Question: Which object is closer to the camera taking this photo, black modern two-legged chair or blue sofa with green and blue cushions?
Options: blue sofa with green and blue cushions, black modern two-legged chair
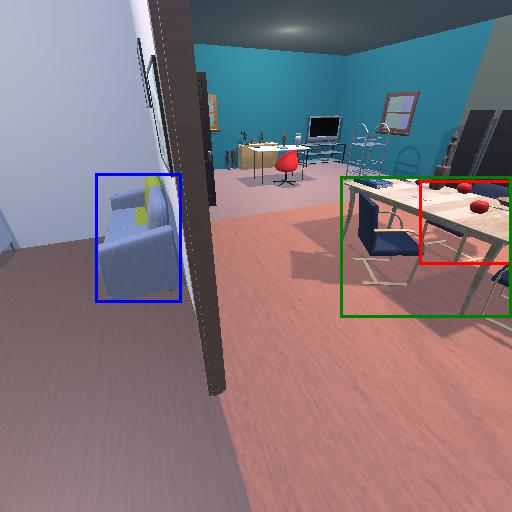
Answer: blue sofa with green and blue cushions